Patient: sex M, age 64
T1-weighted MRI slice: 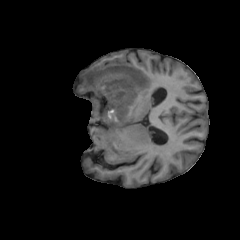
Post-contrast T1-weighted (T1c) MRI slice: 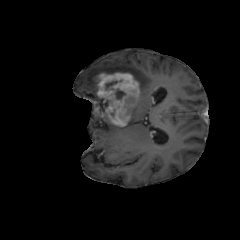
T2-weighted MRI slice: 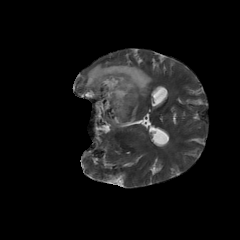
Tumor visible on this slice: yes
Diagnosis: Glioblastoma, IDH-wildtype
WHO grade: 4